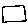
Label: square